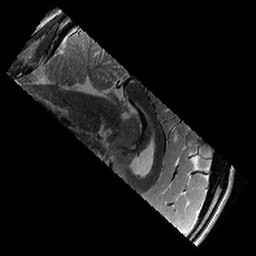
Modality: T2w
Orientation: sagittal
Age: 12
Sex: male
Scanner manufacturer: siemens
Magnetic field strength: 3 T
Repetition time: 9.23 s
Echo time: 0.067 s